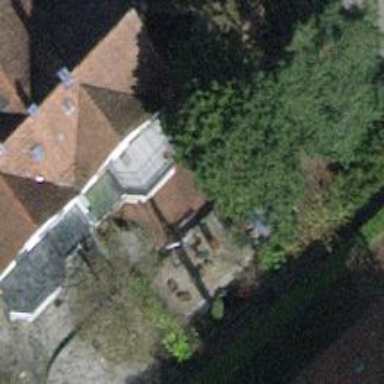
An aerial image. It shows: Semidetached house.